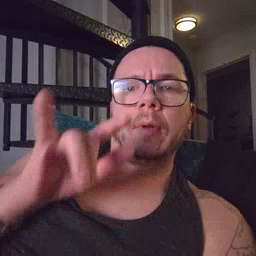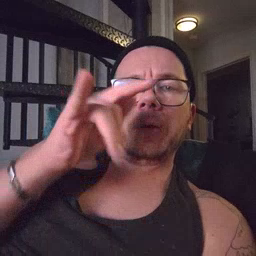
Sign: airplane